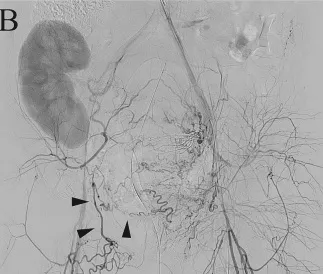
Pelvic aortography before embolization. . B) In the later phase of pelvic angiography, the right external iliac artery provides blood flow to the right uterine artery (arrowhead).
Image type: radiology (ct)